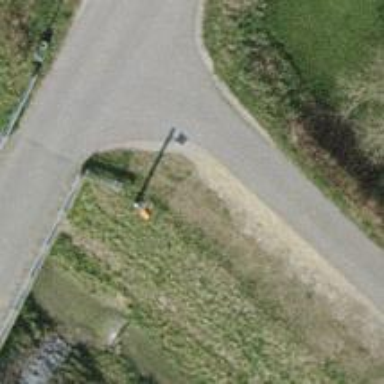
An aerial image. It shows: Pole supporting pipeline marker with roof cover.